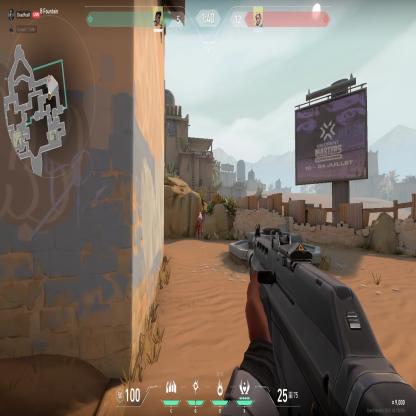
Label: enemy